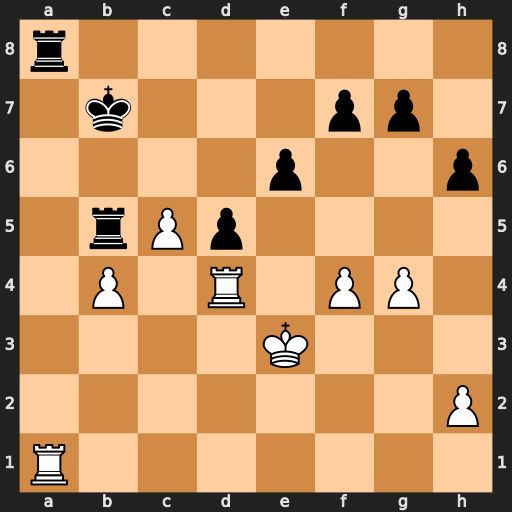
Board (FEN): r7/1k3pp1/4p2p/1rPp4/1P1R1PP1/4K3/7P/R7
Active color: w
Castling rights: -
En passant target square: -
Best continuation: c6+ Kxc6 Rxa8